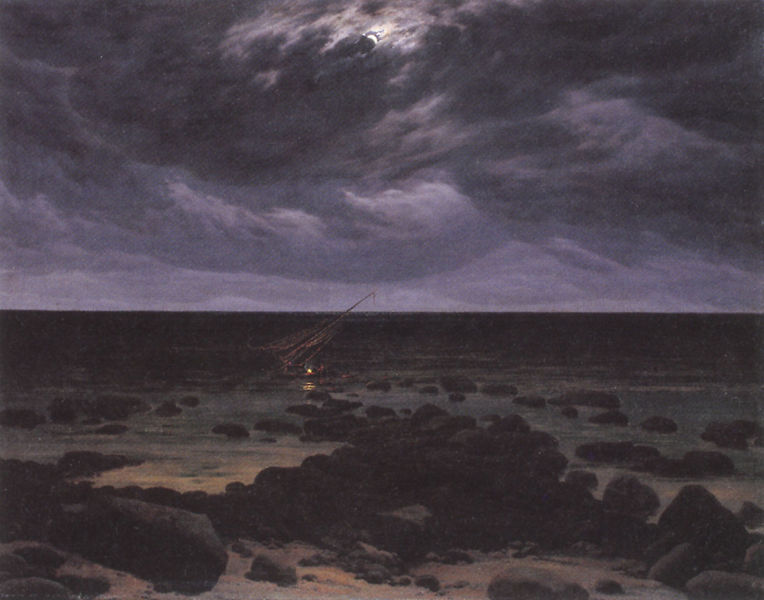
Titel: Meeresküste bei Mondschein
Künstler: Caspar David Friedrich
Institution: Berlin, Staatliche Museen, Nationalgalerie
Schlagwörter: blau, dunkel, felsen, feuer, gemälde, gewitter, himmel, meer, schatten, wasser, wolken, landschaft, see, ufer, abend, grau, licht, nacht, malerei, stein, steine, bild, wind, sonne, boden, boot, schiff, segel, strand, mast, fels, wüste, sturm, unwetter, mond, westen, unheimlich, zelt, prärie, lagerfeuer, campen, mon